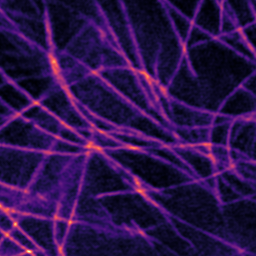
Label: Super-resolution Microtubules image